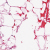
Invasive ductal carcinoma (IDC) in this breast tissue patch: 0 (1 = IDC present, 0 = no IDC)